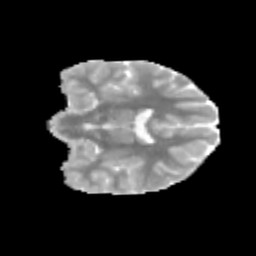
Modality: MD
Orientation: coronal
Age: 11
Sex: male
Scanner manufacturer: siemens
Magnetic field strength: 3 T
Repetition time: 3.8 s
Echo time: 0.07 s